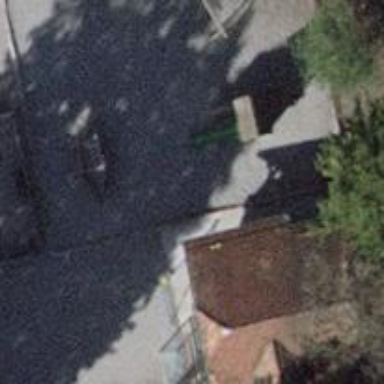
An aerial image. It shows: Shed building.